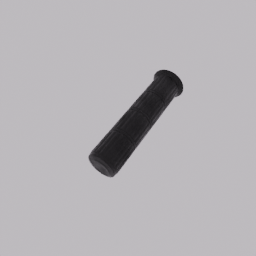
Label: mechanical